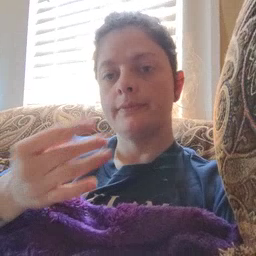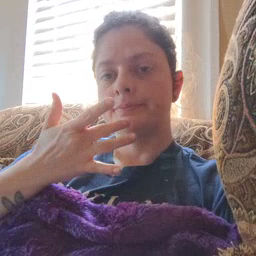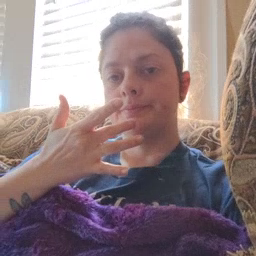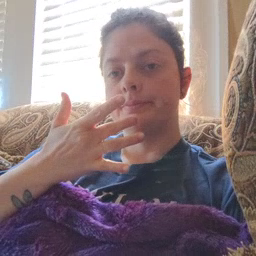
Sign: taste